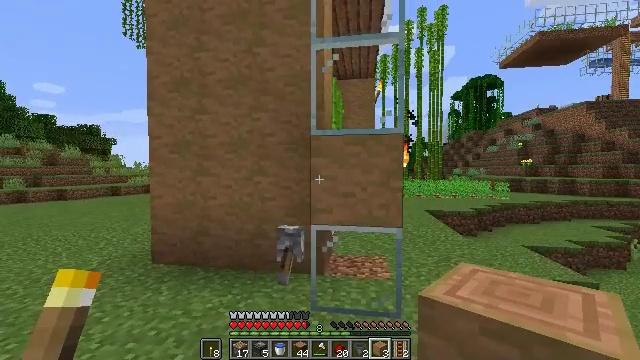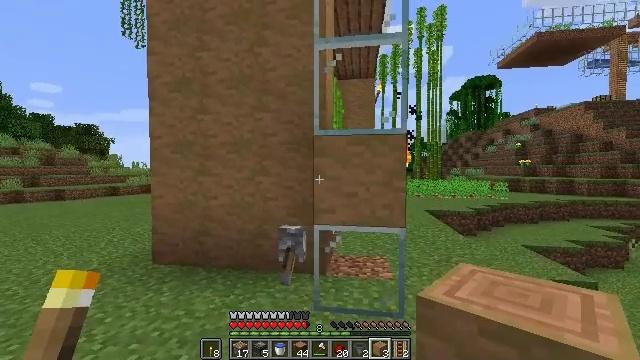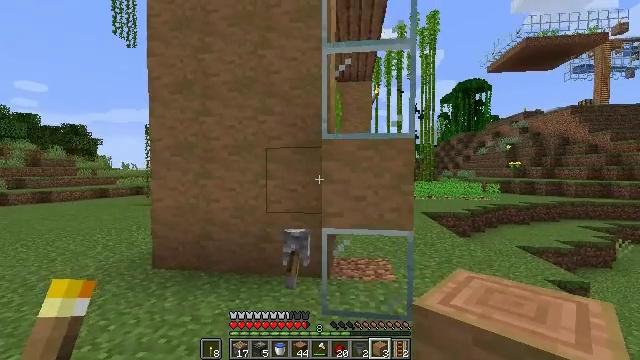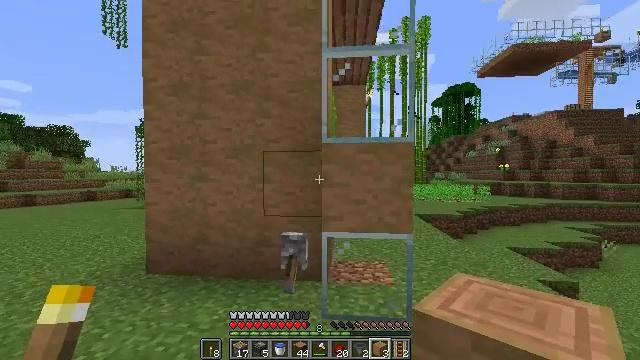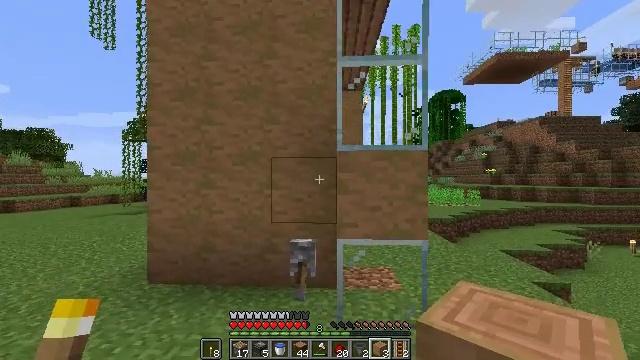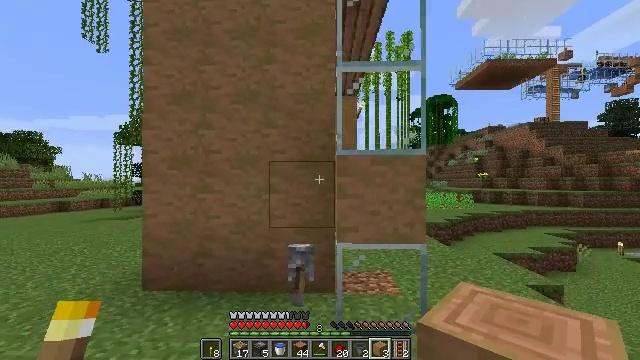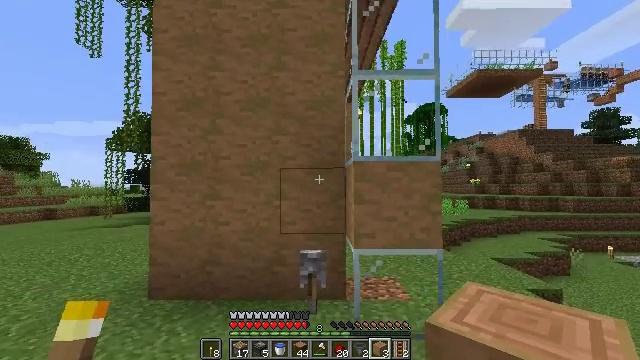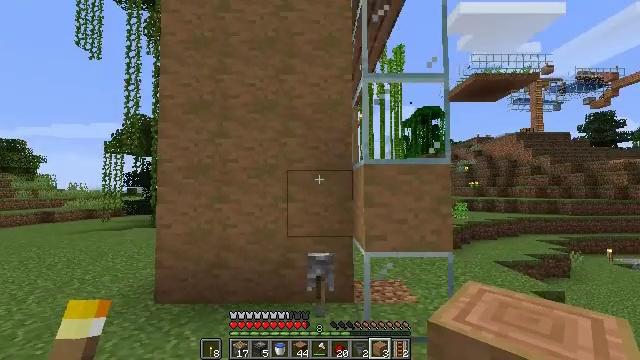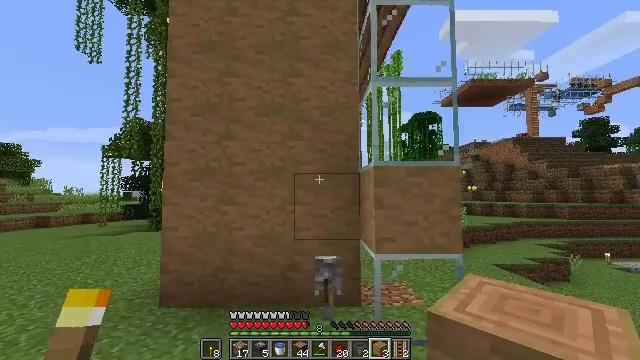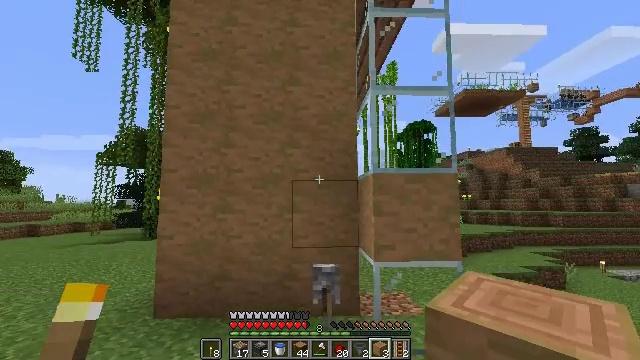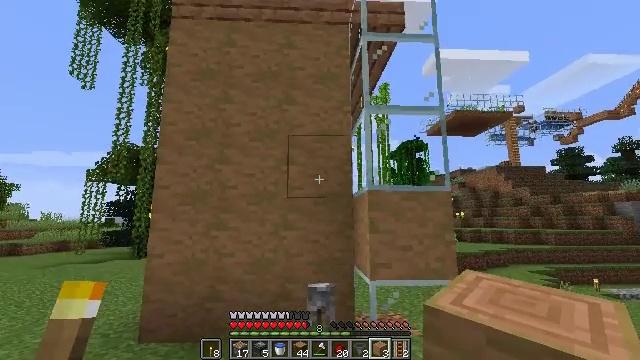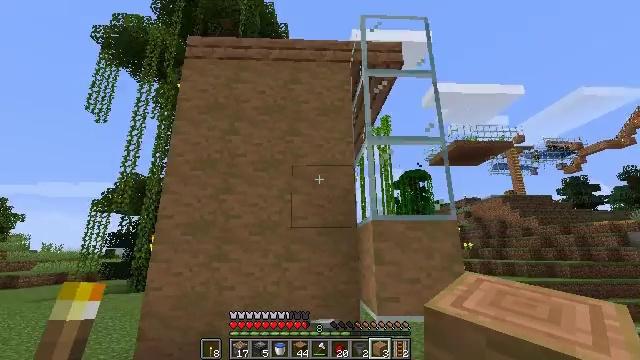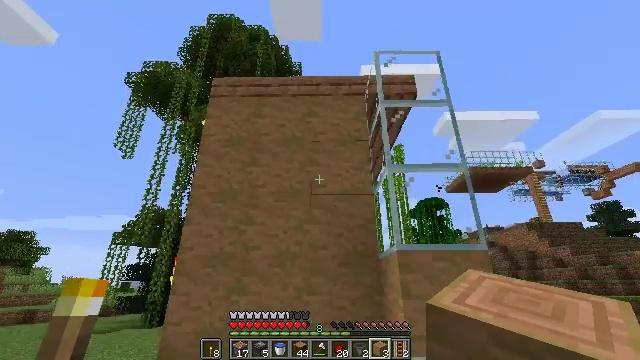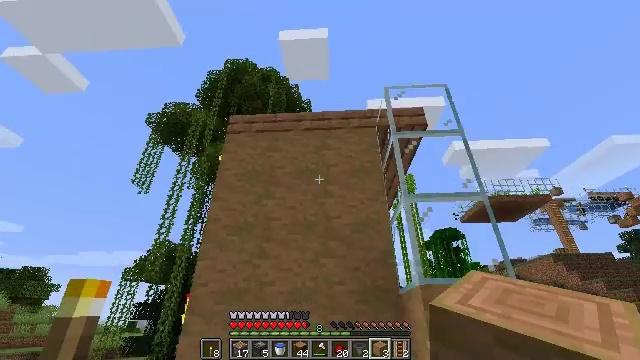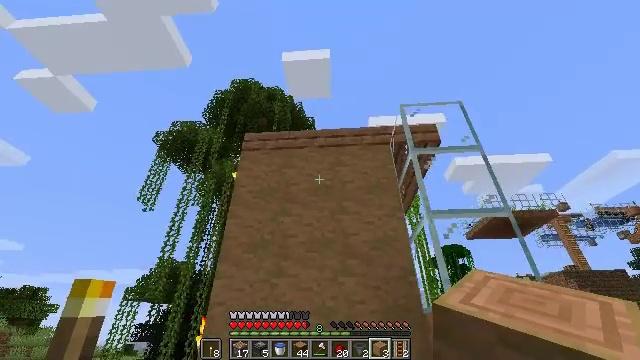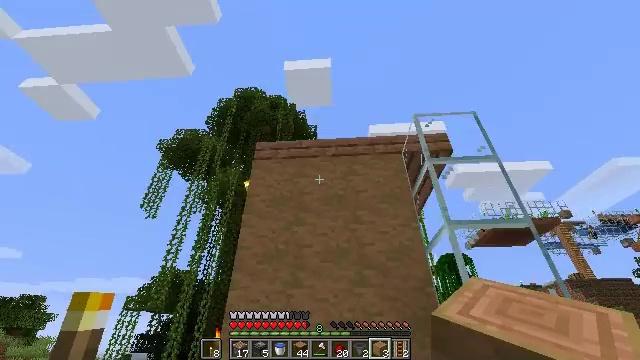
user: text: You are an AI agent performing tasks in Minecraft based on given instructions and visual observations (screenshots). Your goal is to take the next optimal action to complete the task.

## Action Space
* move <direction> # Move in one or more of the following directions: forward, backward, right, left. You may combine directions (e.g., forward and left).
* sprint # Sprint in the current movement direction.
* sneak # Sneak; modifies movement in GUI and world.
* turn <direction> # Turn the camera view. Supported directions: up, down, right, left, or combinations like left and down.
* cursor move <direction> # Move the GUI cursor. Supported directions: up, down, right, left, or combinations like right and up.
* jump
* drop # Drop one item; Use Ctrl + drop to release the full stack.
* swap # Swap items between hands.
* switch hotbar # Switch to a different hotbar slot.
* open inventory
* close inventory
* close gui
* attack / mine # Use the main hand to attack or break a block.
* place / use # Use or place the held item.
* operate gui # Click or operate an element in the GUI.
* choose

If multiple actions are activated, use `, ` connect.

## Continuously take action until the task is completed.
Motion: motion action
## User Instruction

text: Retrieve stripped jungle log from structures.
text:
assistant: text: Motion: move left
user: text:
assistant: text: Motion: move left, turn right
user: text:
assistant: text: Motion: move left, turn right
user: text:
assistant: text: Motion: move left, turn right and up
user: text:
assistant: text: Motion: move left, turn right
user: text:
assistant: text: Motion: move left, turn right and up
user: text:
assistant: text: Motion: no_op
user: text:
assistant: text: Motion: no_op
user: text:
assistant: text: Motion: turn up
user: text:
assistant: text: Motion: turn right and up
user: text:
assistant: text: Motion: turn up
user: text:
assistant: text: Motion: move left, turn left and up
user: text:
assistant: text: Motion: move left, turn left and up
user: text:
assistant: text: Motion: move left, turn up
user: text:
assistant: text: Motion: move left, turn up
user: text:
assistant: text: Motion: move left
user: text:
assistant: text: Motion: move left
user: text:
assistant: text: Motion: move left, turn right
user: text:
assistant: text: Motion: move left, turn right and up
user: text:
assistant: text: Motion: move left, turn right
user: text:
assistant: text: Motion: move left, turn right
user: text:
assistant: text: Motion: move left, turn right
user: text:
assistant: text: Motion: move left, turn right
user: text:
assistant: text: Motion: move left, turn right and down
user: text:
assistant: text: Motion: move left, turn right and down
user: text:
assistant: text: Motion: move left
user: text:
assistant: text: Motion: move left
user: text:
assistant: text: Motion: no_op
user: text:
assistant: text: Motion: no_op
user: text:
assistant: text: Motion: no_op